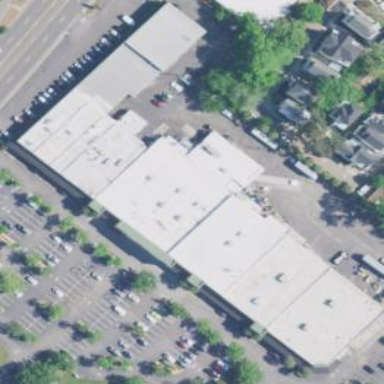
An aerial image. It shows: Retail building.